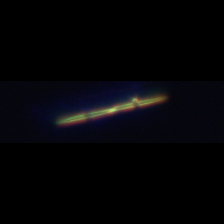
Taxon: Psuedo-nitzschia
Group: Diatoms